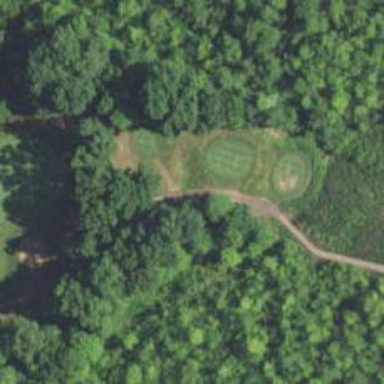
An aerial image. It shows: Golf cartpath that is also road path.